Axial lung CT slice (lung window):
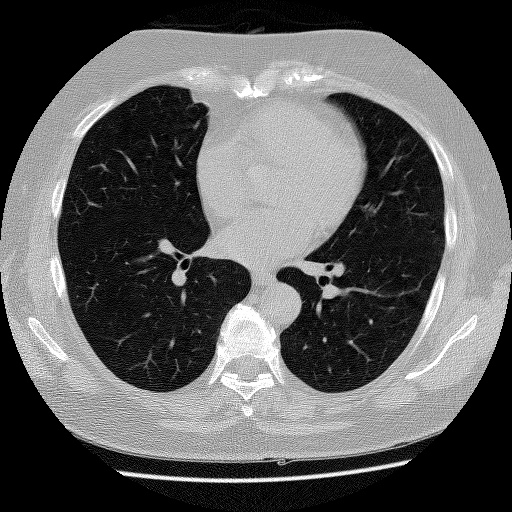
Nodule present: no